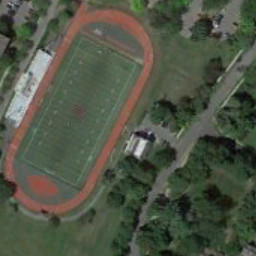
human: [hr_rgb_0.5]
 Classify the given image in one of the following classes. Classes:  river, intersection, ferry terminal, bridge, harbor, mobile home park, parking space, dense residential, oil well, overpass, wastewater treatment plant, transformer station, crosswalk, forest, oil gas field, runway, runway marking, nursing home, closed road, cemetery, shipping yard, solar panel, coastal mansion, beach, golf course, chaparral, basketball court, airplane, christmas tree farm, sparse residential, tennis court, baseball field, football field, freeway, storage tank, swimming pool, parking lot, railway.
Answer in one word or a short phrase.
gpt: football field